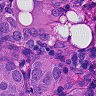
Metastatic tissue present: yes